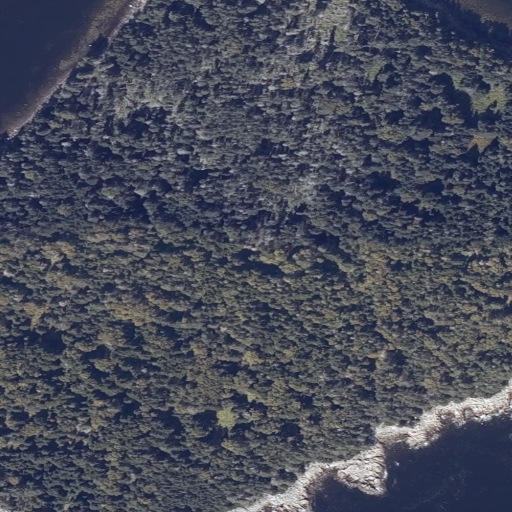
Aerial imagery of island in Maine named Ash Island containing evergreen forest, mixed forest, open water, herbaceous wetlands, barren land, and shrub